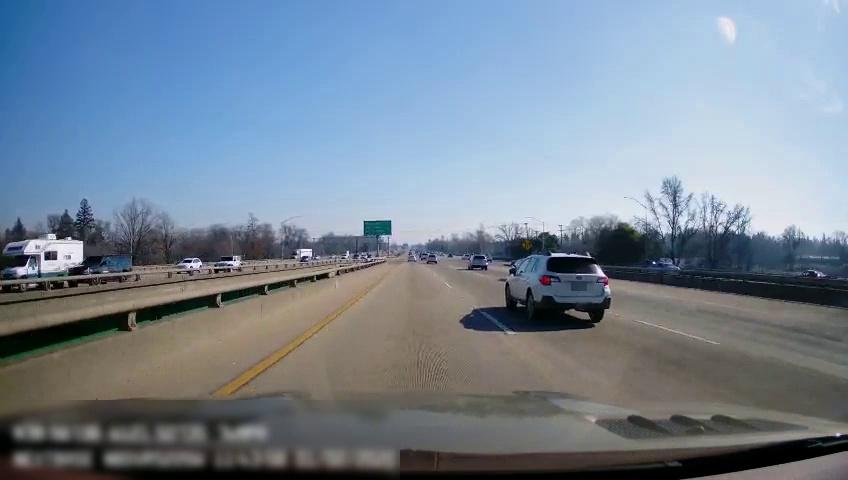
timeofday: Day
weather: Sunny
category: Drivable Space
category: Vehicles | Truck
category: Vehicles | SUV
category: Vehicles | Truck
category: Vehicles | SUV
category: Vehicles | SUV
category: Drivable Space
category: Vehicles | SUV
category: Vehicles | Car
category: Vehicles | SUV
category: Vehicles | SUV
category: Vehicles | Car
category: Vehicles | Car
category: Vehicles | SUV
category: Lanes | Current Lane
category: Lanes | Current Lane
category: Lanes | Alternate Lane
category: Traffic | Signs
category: Traffic | Signs
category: Traffic | Signs
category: Traffic | Signs